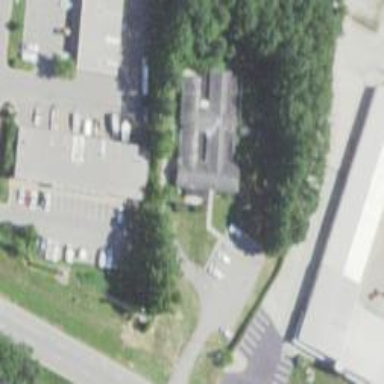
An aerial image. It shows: Animal shelter.